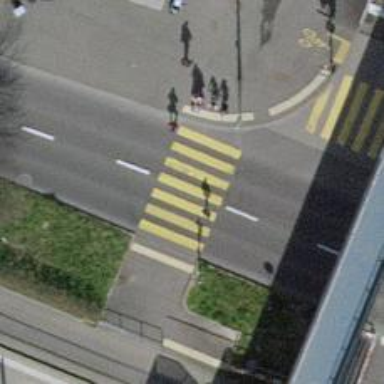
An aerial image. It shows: Road crossing with traffic signals.